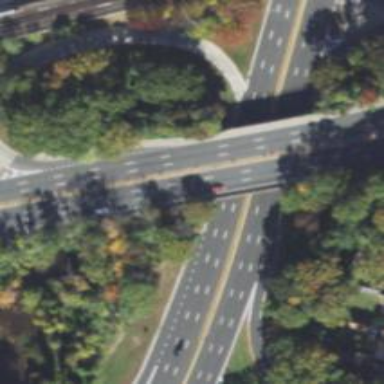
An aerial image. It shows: Trunk highway with bridge.